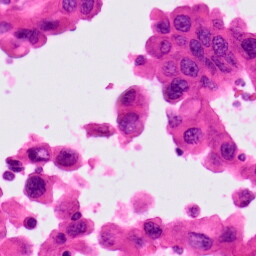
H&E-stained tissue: Lung